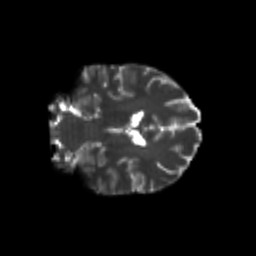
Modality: T2w
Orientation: coronal
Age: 22
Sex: female
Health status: healthy
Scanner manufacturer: philips
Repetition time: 7.393 s
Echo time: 0.08599 s